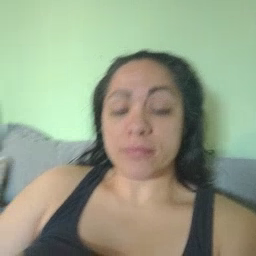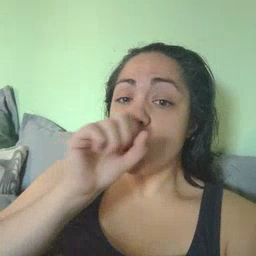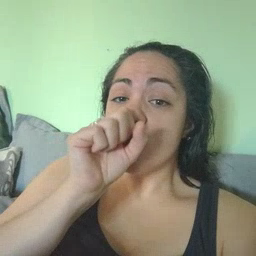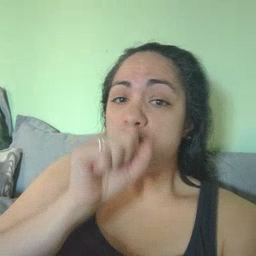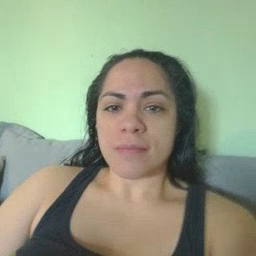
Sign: orange